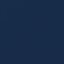
Land use / land cover: SeaLake